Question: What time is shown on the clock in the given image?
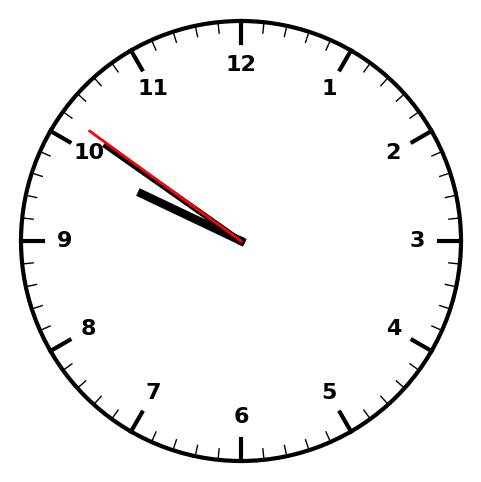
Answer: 09:50:51